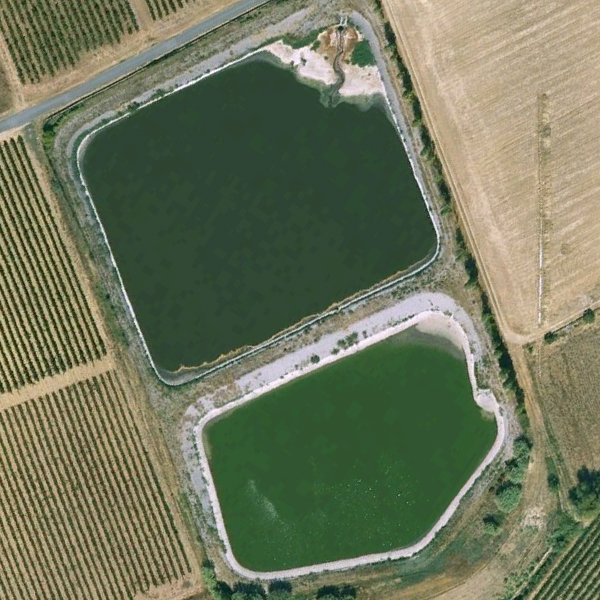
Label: Pond